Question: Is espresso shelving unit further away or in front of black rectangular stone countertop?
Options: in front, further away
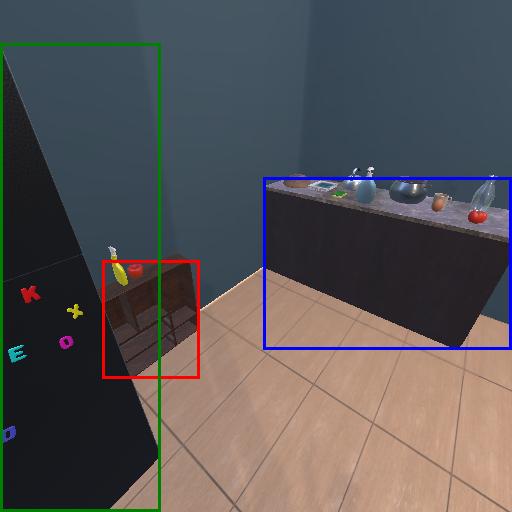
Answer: in front